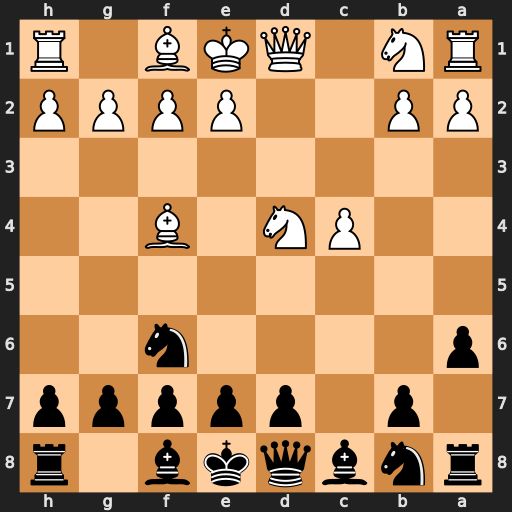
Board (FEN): rnbqkb1r/1p1ppppp/p4n2/8/2PN1B2/8/PP2PPPP/RN1QKB1R
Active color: b
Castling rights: KQkq
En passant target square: -
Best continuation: e5 Bxe5 Qa5+ Nc3 Qxe5